Question: My data looks like this.
<URL>
I need to transform the data like below into a new sheet - sheet2 (say). Total no of rows (ID) is 2300. I want to loop the code so that it will transform all the rows.
I am new to coding. I tried the following code in vba in excel but unable to produce the required result.

Code i tried: i searched for loop code and applied here.
'''
Sub Sheet1_Arrangement()
'UpdatebyExtendoffice20161222
Dim x As Integer
Application.ScreenUpdating = False
' Set numrows = number of rows of Sheet1.
NumRows = Range("A2", Range("A2").End(xlDown)).Rows.Count
' Select cell a1.
Range("A2").Select
' Establish "For" loop to loop "numrows" number of times.
For x = 1 To NumRows
' Insert your code here.
Range("E2,F2,G2").Select
Range("G2").Activate
Selection.Copy
Sheets("Sheet2").Select
Range("B2").Select
ActiveSheet.Paste
Sheets("Sheet1").Select
Range("H2:J2").Select
Application.CutCopyMode = False
Selection.Copy
Sheets("Sheet2").Select
Range("B3").Select
ActiveSheet.Paste
Sheets("Sheet1").Select
Range("K2:M2").Select
Application.CutCopyMode = False
Selection.Copy
Sheets("Sheet2").Select
Range("B4").Select
ActiveSheet.Paste
Sheets("Sheet1").Select
Range("N2:P2").Select
Application.CutCopyMode = False
Selection.Copy
Sheets("Sheet2").Select
Range("B5").Select
ActiveSheet.Paste
Sheets("Sheet1").Select
Range("Q2:S2").Select
Application.CutCopyMode = False
Selection.Copy
Sheets("Sheet2").Select
Range("B6").Select
ActiveSheet.Paste
Sheets("Sheet1").Select
Range("T2:V2").Select
Application.CutCopyMode = False
Selection.Copy
Sheets("Sheet2").Select
Range("B7").Select
ActiveSheet.Paste
Sheets("Sheet1").Select
Range("W2:Y2").Select
Application.CutCopyMode = False
Selection.Copy
Sheets("Sheet2").Select
Range("B8").Select
ActiveSheet.Paste
Sheets("Sheet1").Select
Range("Z2:AB2").Select
Application.CutCopyMode = False
Selection.Copy
Sheets("Sheet2").Select
Range("B9").Select
ActiveSheet.Paste
Range("B10").Select
' Selects cell down 1 row from active cell.
ActiveCell.Offset(1, 0).Select
Next
Application.ScreenUpdating = True
'
' Sheet1_Arrangement Macro
'
' Keyboard Shortcut: Ctrl+Shift+D
End Sub
'''
This code looks messy as i tried with my little knowledge of recording macros in excel. Please help me in getting the output. Thanks in advance.
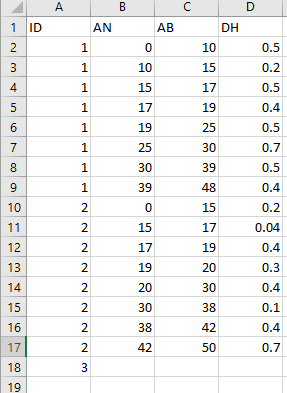
Answer: '''
'Rename as appropriate
sourceSheet = "sheet1"
destSheet = "sheet2
'These are starting point for destination sheet population
iRows2 = 1
iCols2 = 1
iRows1 = 2
Do Until IsEmpty(sheets(sourceSheet).cells(iRows1,1))
iCols1 = 2
Do Until IsEmpty(sheets(sourceSheet).cells(iRows1,iCols1))
Range(sheets(sourceSheet).cells(iRows1,iCols1), sheets(sourceSheet).cells(iRows1,iCols1+2)).Copy
sheets(destSheet).cells(iRows2,iCols2).PasteSpecial Paste:=xlPasteValues
iRows2 = iRows2 + 1
iCols1 = iCols1 + 3
Loop
iRows1 = iRows1 + 1
Loop
'''
I think thats you sorted...?
Basically, iterating over your columns on the inner loop rather than rows makes it easier to sort.
You may want to disable screen updating and calculations to make it quicker, do this by:
'''
Application.ScreenUpdating = False
Application.Calculation = xlCalculationManual
'''
at the start of your script, then reenable at the end via:
'''
Application.Calculation = xlCalculationAutomatic
Application.ScreenUpdating = True
'''
(screen updating back to true after calculation is a bit quicker)
edit: Sorry, needed to space the "Do Until"